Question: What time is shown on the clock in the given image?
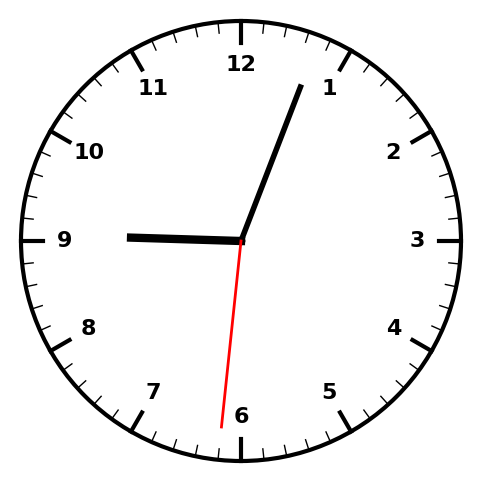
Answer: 09:03:31